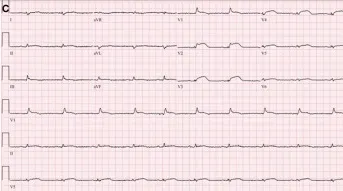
Serial changes of electrocardiography (ECG). (C) Decreased but remained extensive ST elevation with narrowing and low voltage of QRS complexes on ECG on the third hospital day.
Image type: electrography (ekg)